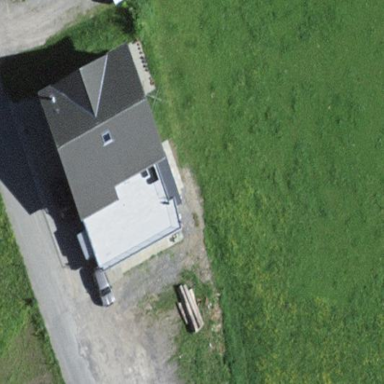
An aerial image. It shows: Simple and straightforward house.